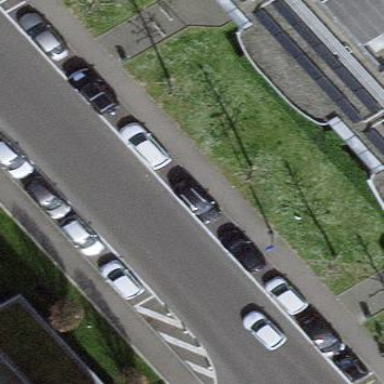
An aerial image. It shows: Parking available on the street side with parallel orientation.